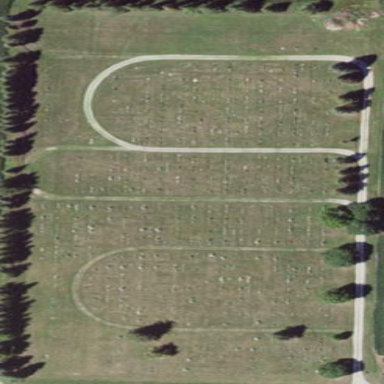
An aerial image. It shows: Grave yard.